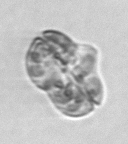
Label: Karenia